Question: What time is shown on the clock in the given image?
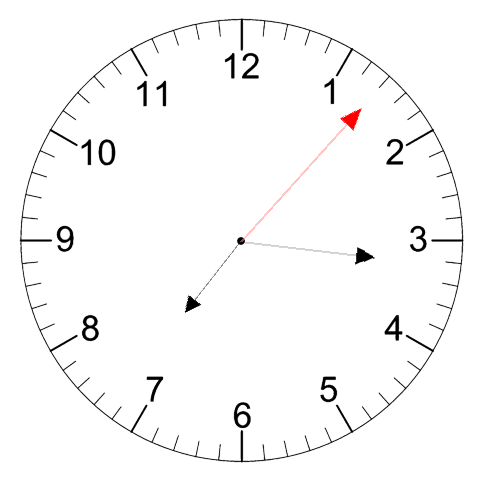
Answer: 07:16:07